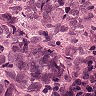
Metastatic tissue present: yes